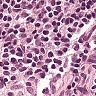
Metastatic tissue present: no